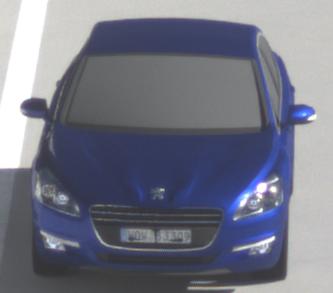
Make: Peugeot
Model: 508 120 VTi
Detailed model: 508 (I) Limousine
Model produced from: 2011/03
Model produced until: 2014/05
Doors: 4
Color: blue
Road condition: dry road
Daytime: morning or afternoon
Contrast: high contrast